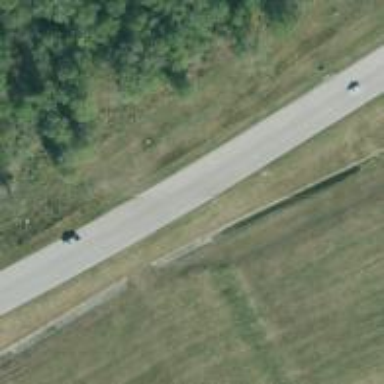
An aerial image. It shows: Trunk highway with expressway and frontage road.